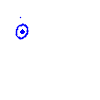
Particle: proton